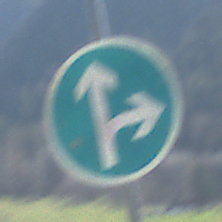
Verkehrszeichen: VorgeschriebeneFahrtrichtungGeradeausOderRechts
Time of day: MorningAfternoon
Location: Outdoor (Nature)
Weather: PartlyCloudy
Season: NotSpecified
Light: Natural